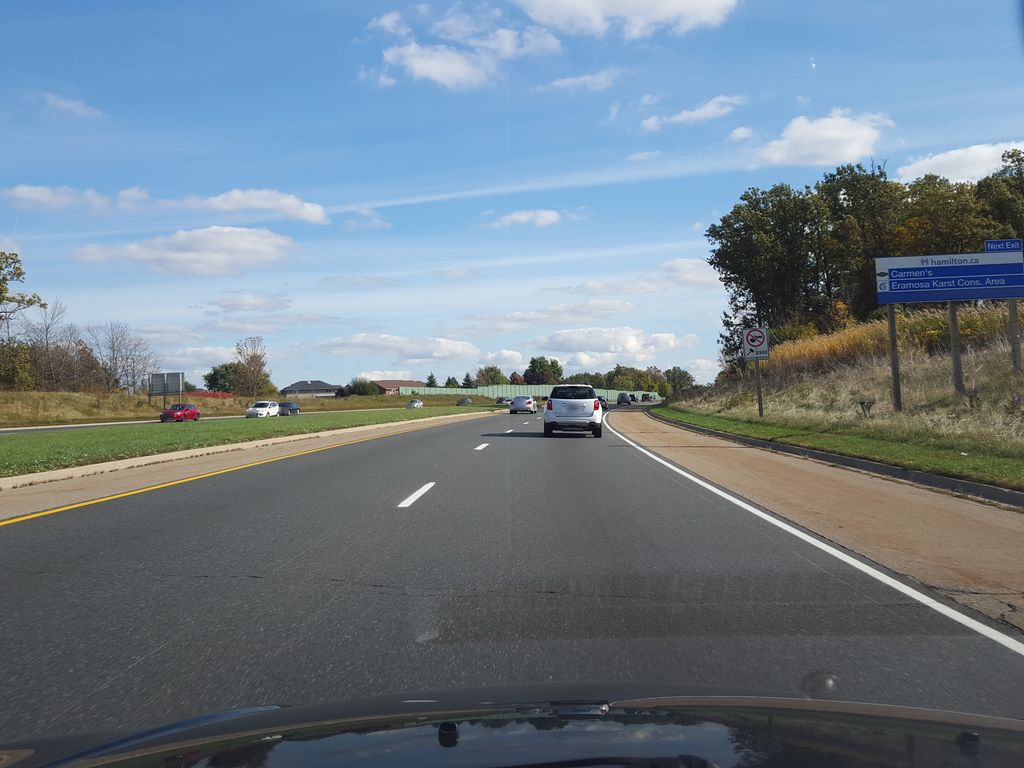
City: hamilton